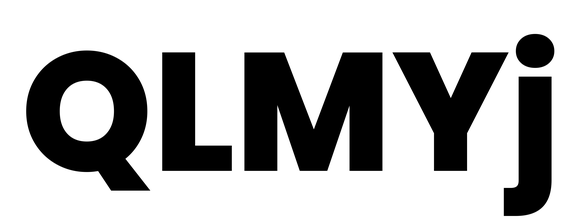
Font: Poppins-ExtraBold